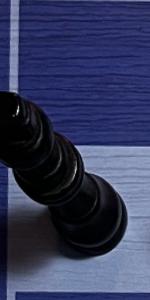
Label: King_Black